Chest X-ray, AP view. Patient: 53 years old, sex M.
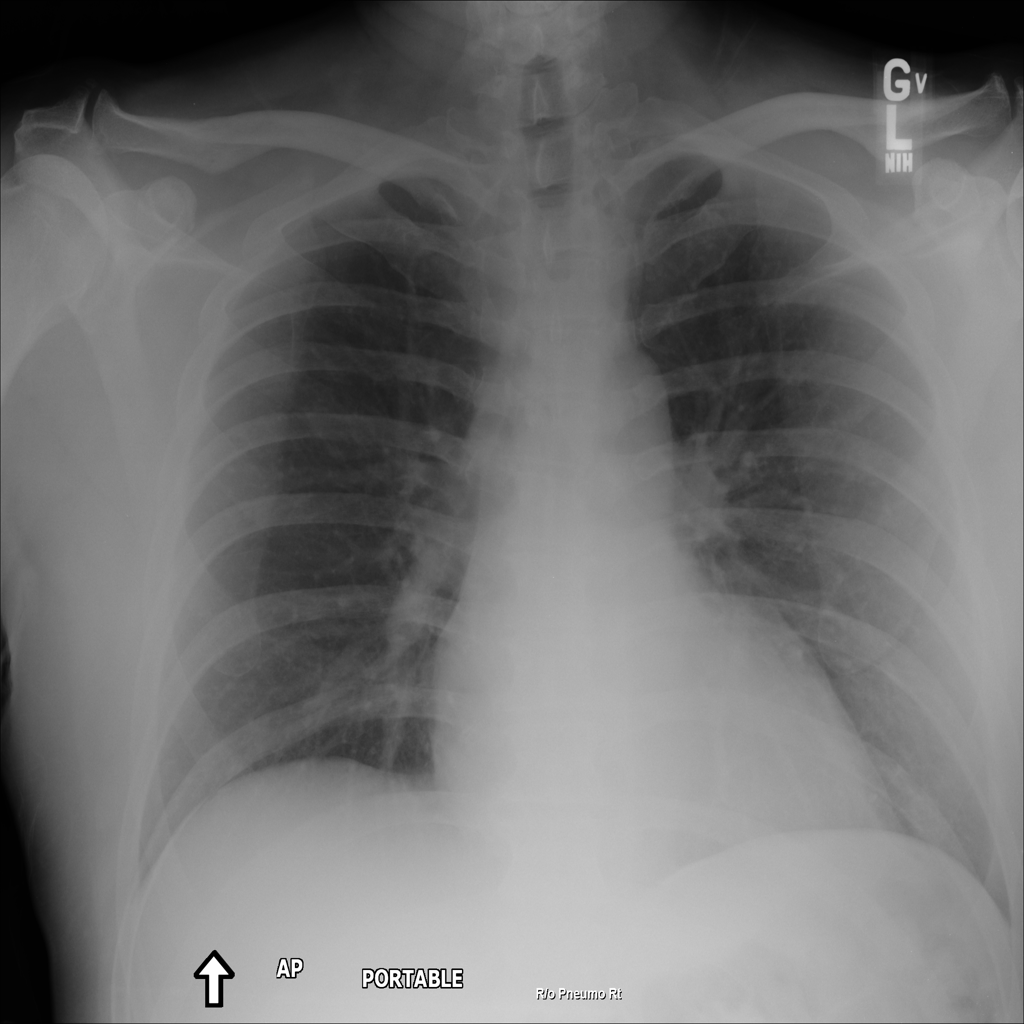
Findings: No Finding